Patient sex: M
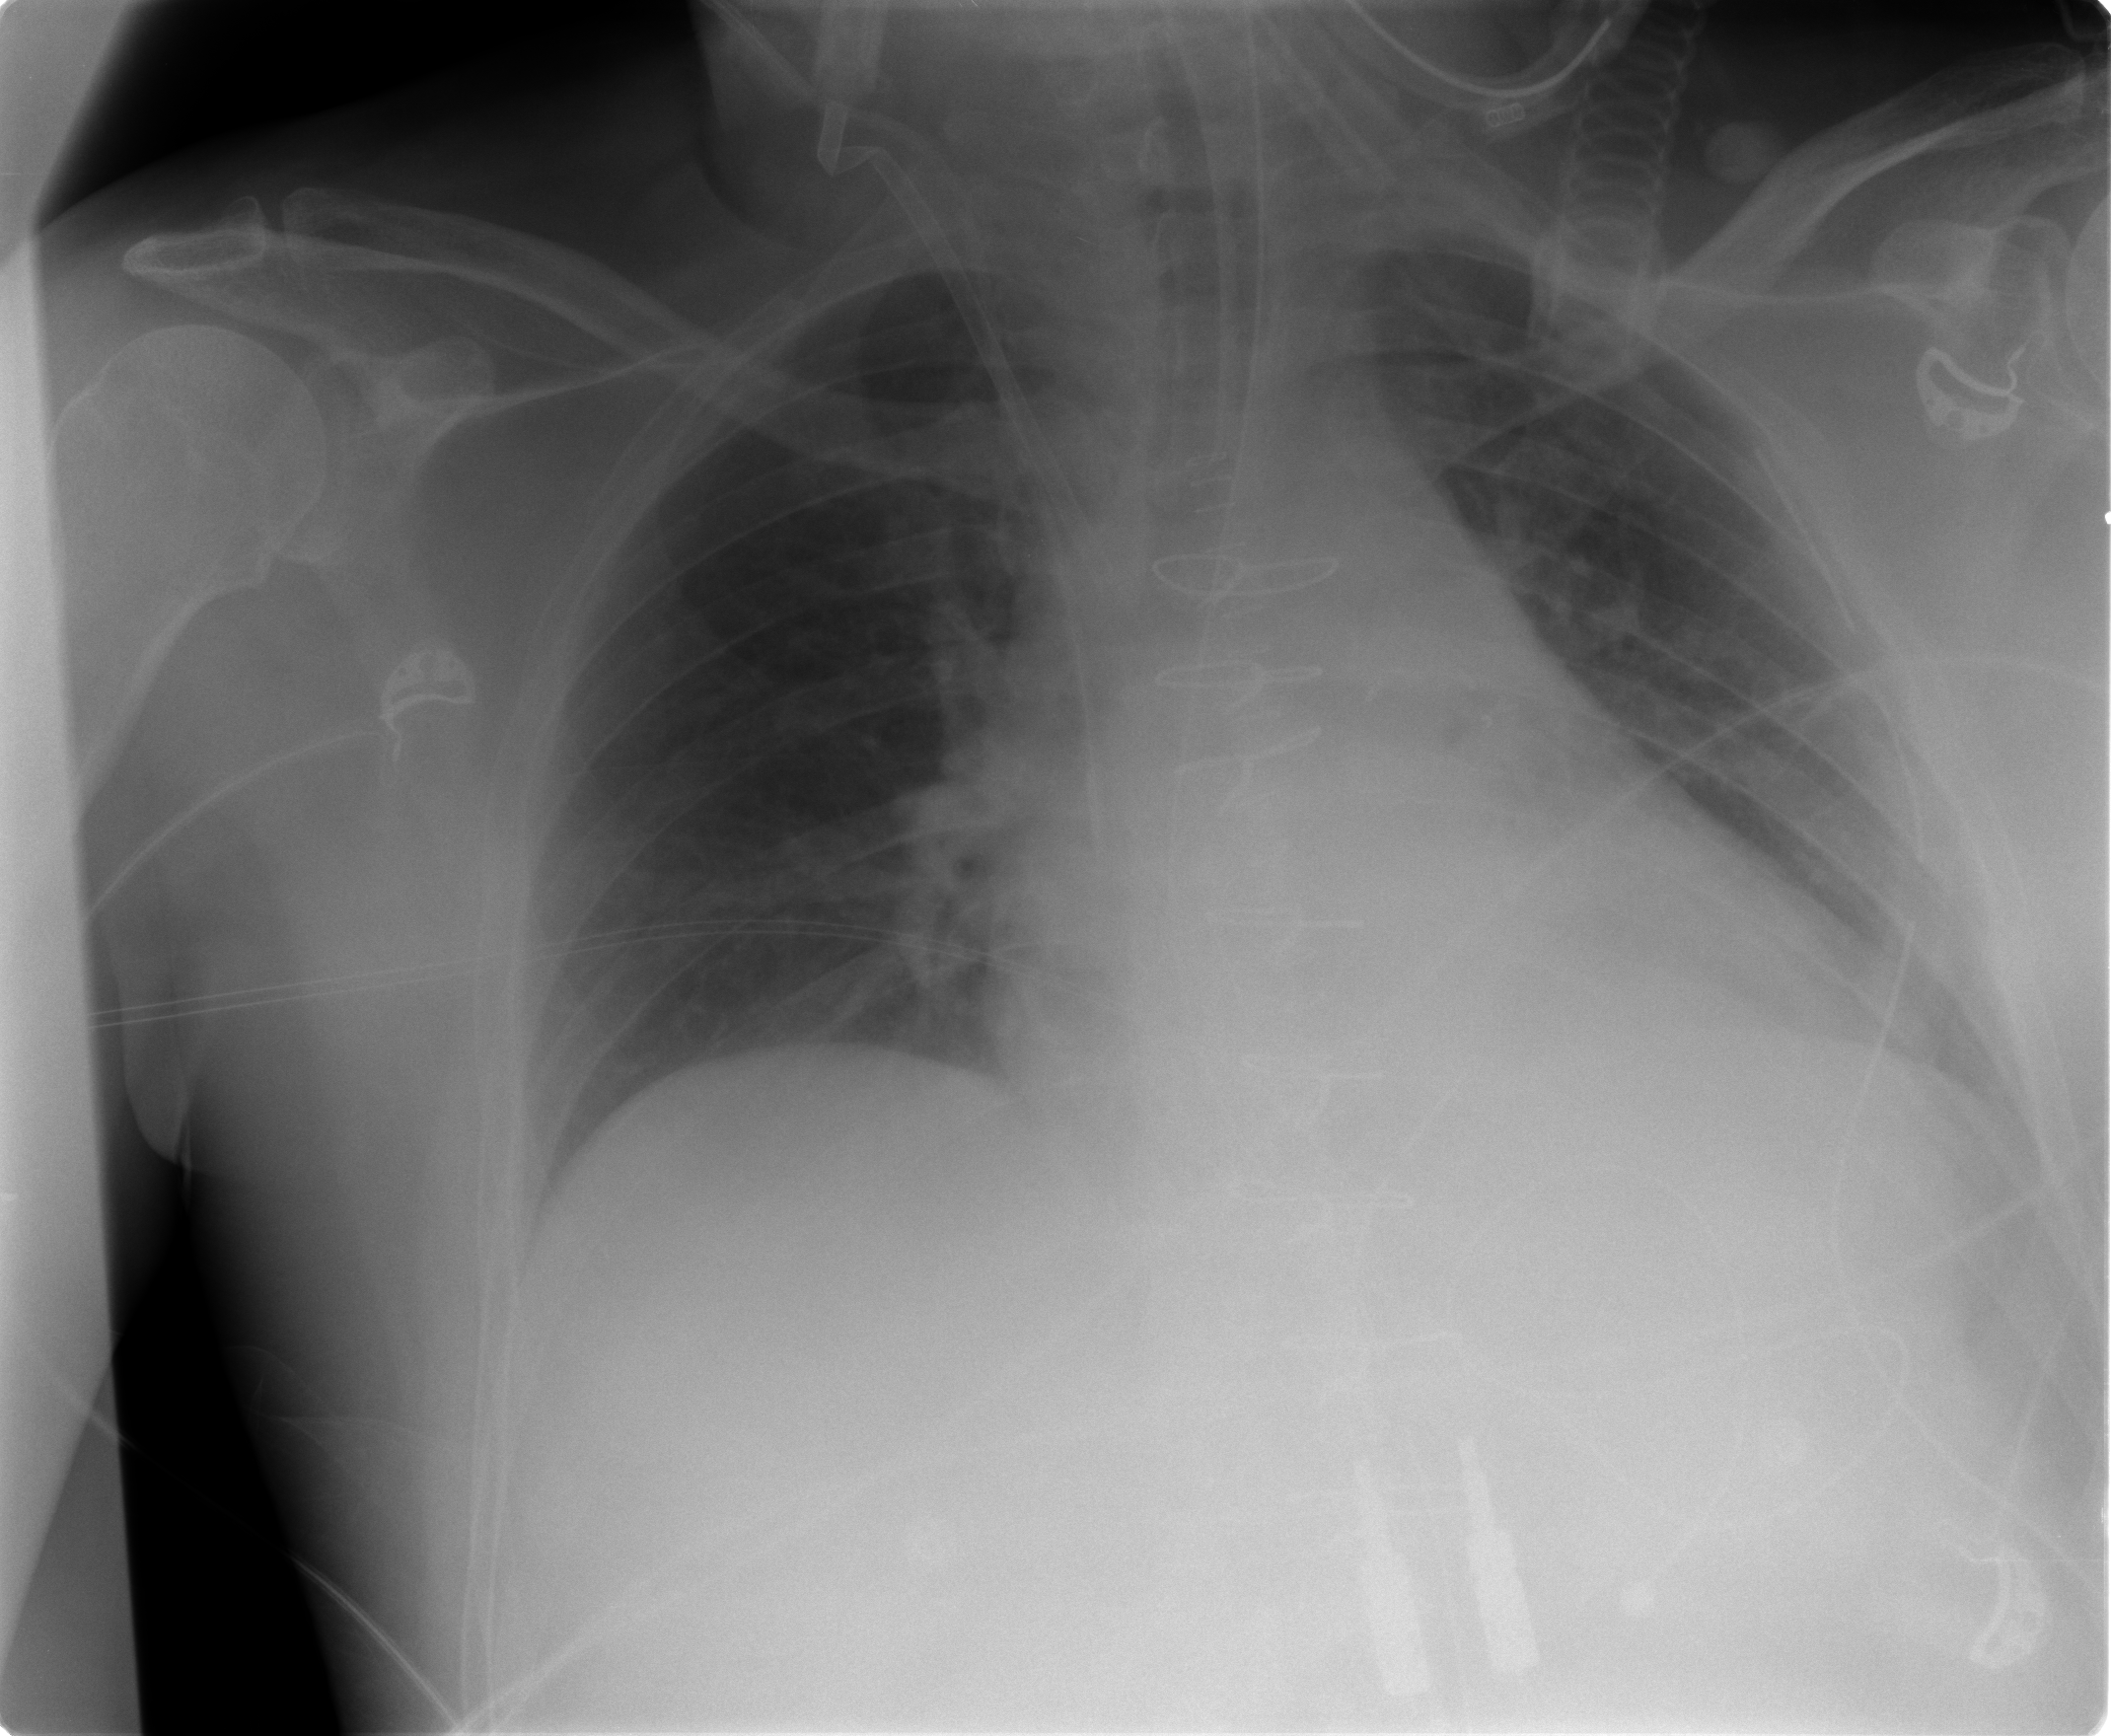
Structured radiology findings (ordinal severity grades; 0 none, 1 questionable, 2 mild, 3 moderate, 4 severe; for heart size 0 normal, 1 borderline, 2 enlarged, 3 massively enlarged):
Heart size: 2
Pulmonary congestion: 0
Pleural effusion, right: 0
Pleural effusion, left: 0
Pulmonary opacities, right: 0
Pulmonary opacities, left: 0
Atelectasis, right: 0
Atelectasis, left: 2